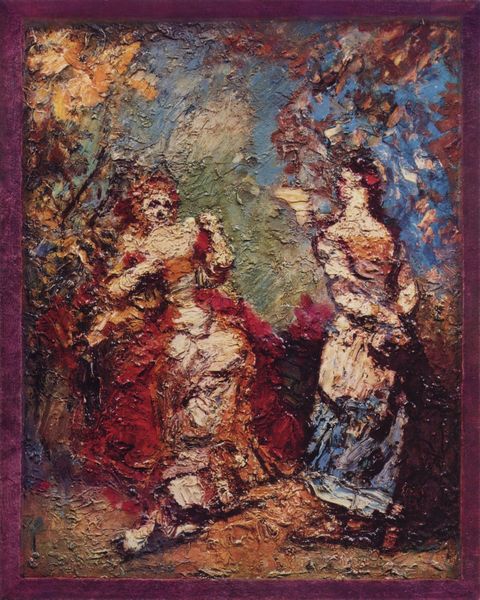
Titel: Les Précieuses Ridicules
Künstler: Adolphe Joseph Thomas Monticelli
Standort: Paris
Institution: Privatsammlung
Schlagwörter: baum, berg, blau, blätter, dunkel, himmel, kopf, körper, schatten, weiß, wolken, bäume, frauen, gelb, grün, impressionismus, landschaft, menschen, sand, äste, blume, blumen, braun, bunt, busen, damen, dirnen, frau, frisur, haar, hell, kleid, kleider, licht, mund, nase, schmuck, schwarz, stirn, straße, rot, weg, wolke, tanz, arm, arme, augen, falten, gesicht, haarschmuck, lang, mensch, rahmen, öl, ast, erde, kalt, natur, zweige, pastos, pfad, sonne, boden, auge, haare, stoff, stoffe, kind, personen, blatt, person, pflanze, pflanzen, tänzerinnen, dekollete, prinzessin, rosa, wald, beine, schürze, spanien, bein, brüste, schuhe, warm, gebirge, farbe, lila, tag, violett, herbst, ausflug, haarband, duktus, falte, weib, ölfarbe, ölfarben, striche, schwestern, schinken, dirne, corinth, lovis corinth, spaziergang, strich, schuh, schwester, tempera, haptik, brist, prinzessinen